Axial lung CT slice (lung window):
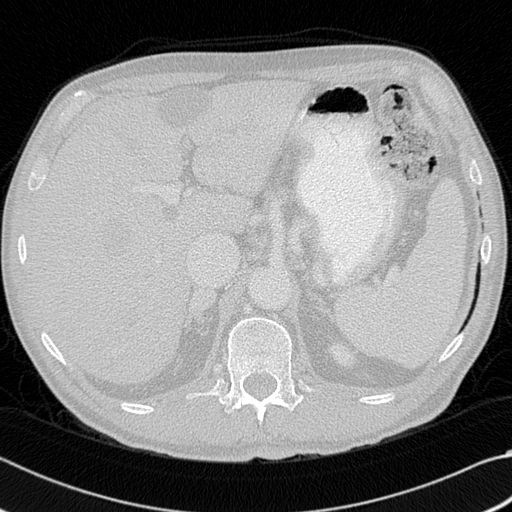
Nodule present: no